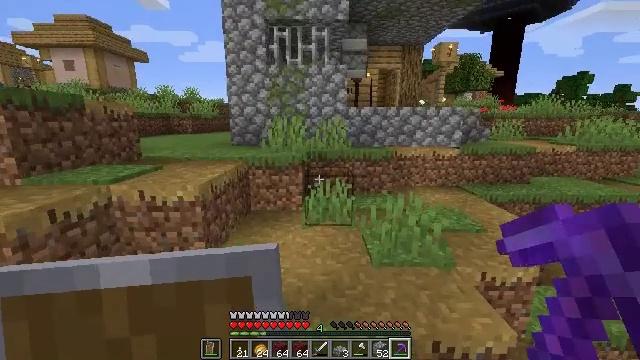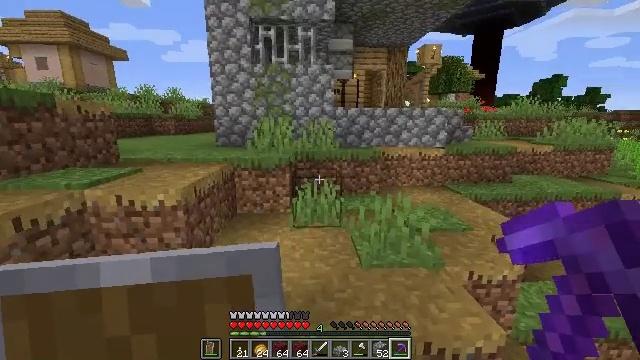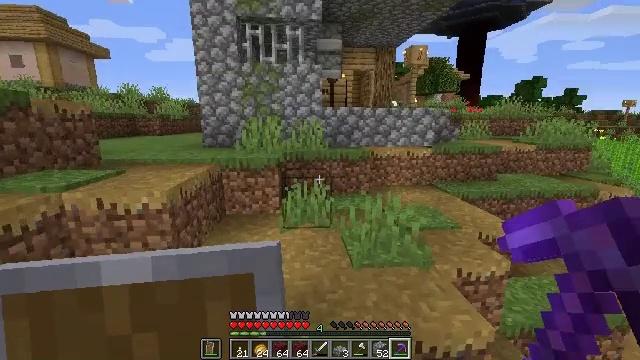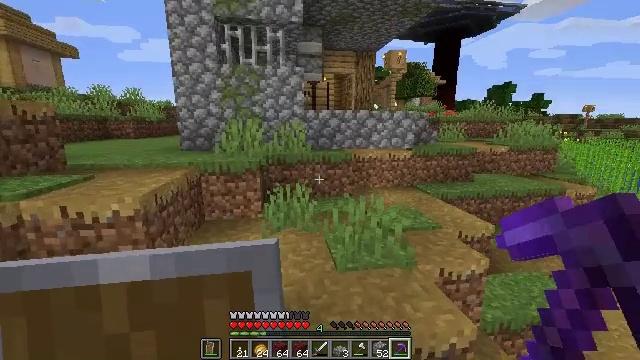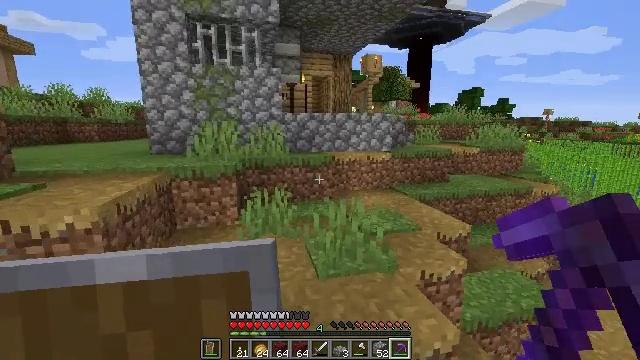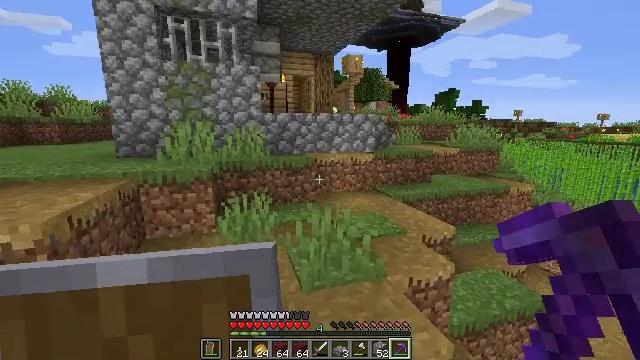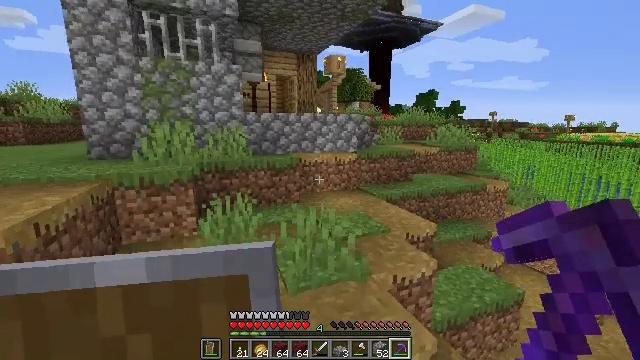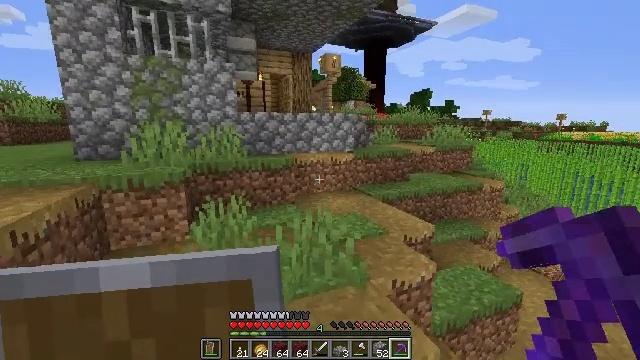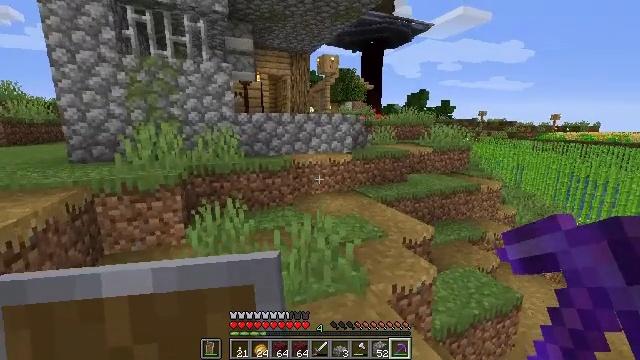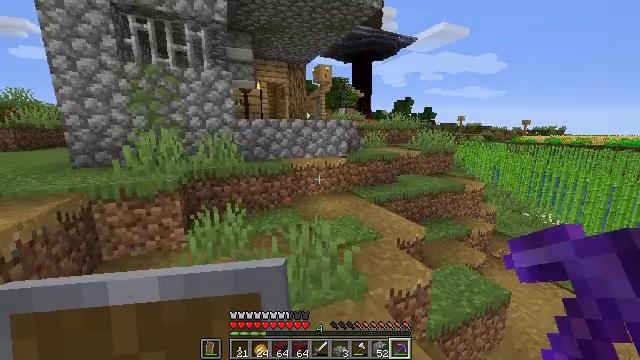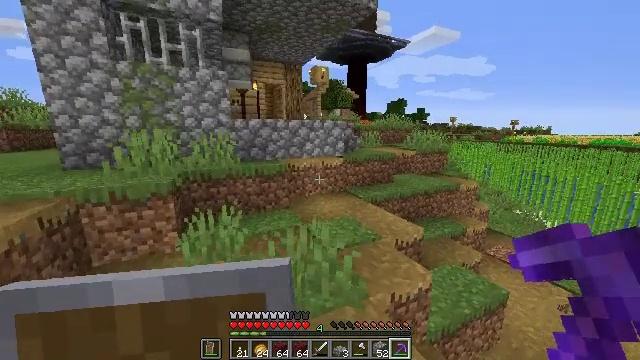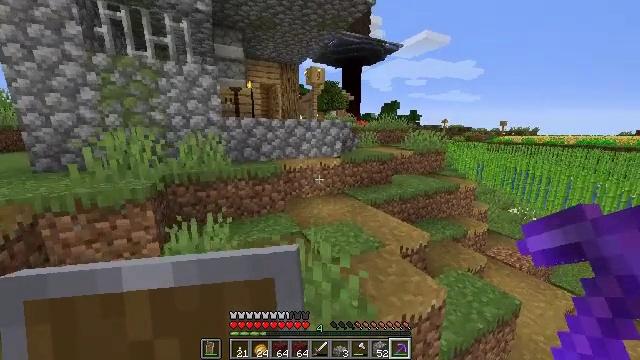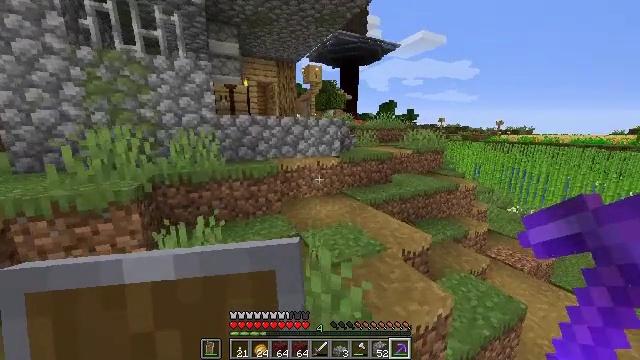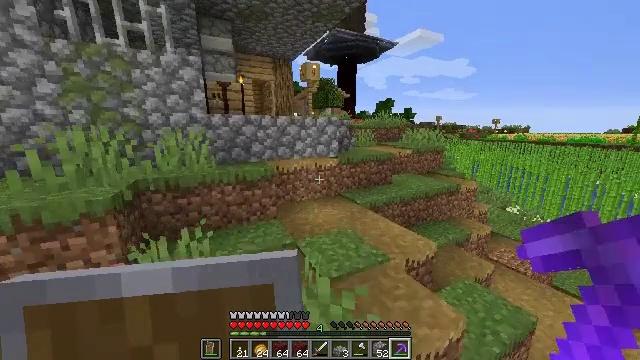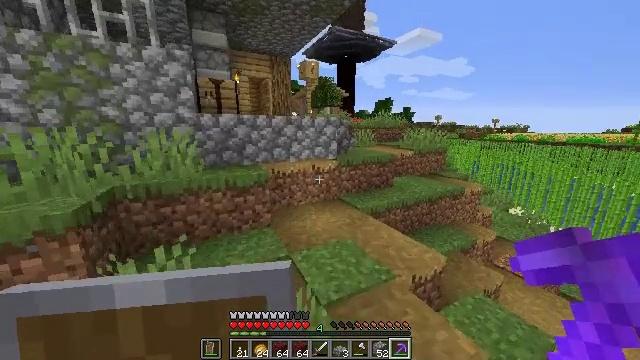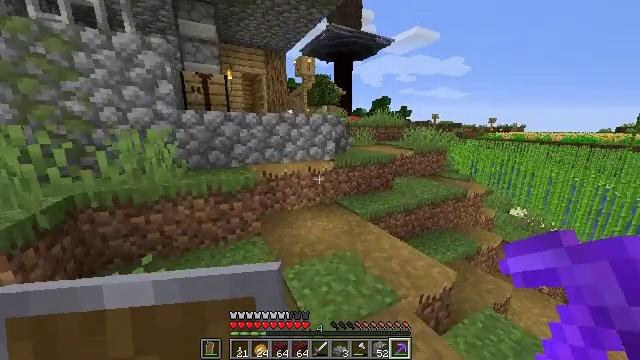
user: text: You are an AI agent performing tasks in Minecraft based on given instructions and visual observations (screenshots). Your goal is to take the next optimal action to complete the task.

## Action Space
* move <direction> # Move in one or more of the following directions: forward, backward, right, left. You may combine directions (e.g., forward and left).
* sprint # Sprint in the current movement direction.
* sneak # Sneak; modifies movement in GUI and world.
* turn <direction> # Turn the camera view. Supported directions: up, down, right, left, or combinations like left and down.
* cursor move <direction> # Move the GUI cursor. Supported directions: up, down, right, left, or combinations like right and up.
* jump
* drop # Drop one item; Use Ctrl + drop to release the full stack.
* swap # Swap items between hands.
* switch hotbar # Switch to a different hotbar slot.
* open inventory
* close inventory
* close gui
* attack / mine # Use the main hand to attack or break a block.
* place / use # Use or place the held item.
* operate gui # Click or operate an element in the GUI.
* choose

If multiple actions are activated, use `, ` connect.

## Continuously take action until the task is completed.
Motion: motion action
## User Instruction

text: craft item air
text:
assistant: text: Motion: turn right
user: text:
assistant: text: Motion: turn right
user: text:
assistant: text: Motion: move forward, turn right
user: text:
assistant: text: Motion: move forward, turn right
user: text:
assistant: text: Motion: turn right
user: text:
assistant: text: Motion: turn right
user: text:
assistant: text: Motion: move forward, turn right
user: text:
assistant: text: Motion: move forward
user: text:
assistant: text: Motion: move forward, turn right
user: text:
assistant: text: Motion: move forward
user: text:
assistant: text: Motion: move forward, turn right
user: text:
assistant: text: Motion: move forward
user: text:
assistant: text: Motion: move forward
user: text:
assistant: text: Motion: move forward
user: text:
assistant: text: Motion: move forward
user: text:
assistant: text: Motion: move forward, turn right
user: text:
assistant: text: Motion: move forward
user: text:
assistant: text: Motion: move forward, turn right
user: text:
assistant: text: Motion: move forward, turn right
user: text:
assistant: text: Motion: move forward, turn right
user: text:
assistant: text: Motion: move forward, turn right
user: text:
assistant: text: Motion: move forward
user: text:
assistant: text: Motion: move forward
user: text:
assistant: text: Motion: move forward
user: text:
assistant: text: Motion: move forward
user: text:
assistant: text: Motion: move forward
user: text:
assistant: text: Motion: move forward
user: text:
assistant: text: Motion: move forward
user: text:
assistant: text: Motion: move forward
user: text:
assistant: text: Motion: move forward